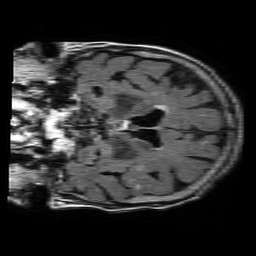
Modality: FLAIR
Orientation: coronal
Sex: female
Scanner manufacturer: philips
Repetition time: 11 s
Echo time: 0.125 s